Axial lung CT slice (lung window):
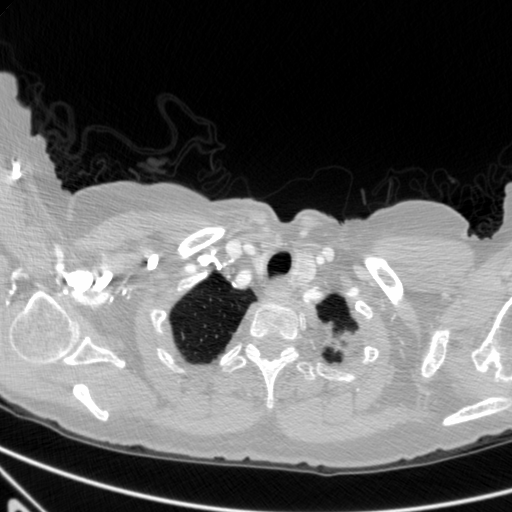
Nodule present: no